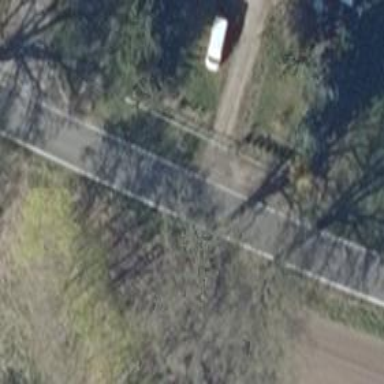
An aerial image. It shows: Secondary road with asphalt surface.